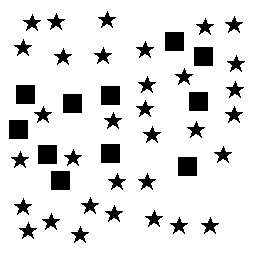
Squares: 11
Triangles: 0
Stars: 33
Total shapes: 44